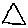
Label: triangle